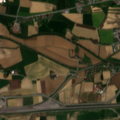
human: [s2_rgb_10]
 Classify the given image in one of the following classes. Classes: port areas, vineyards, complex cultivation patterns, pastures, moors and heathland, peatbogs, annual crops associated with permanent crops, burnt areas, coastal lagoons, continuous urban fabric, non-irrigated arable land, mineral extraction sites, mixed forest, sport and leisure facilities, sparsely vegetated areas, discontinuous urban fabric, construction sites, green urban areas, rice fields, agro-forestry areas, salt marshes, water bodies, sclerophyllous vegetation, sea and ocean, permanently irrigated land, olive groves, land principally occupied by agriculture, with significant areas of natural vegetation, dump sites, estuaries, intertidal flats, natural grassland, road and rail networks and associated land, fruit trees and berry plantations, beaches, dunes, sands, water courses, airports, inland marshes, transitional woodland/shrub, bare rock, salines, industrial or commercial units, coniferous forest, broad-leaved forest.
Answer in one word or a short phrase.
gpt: discontinuous urban fabric, non-irrigated arable land, land principally occupied by agriculture, with significant areas of natural vegetation, broad-leaved forest